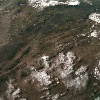
Label: land